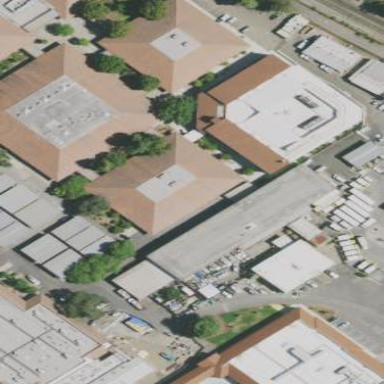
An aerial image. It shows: School building.